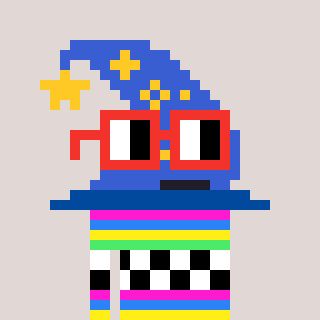
a pixel art character with square red glasses, a wizard hat-shaped head and a redpinkish-colored body on a warm background